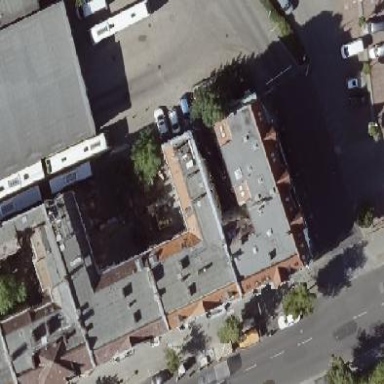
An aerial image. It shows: Building with apartments featuring unique double saltbox roof shape.